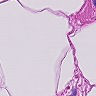
Metastatic tissue present: no